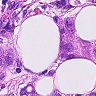
Metastatic tissue present: yes